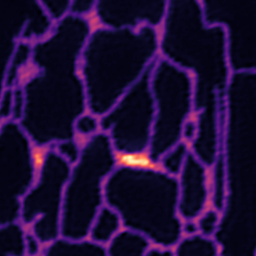
Label: Super-resolution ER image